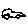
Label: car